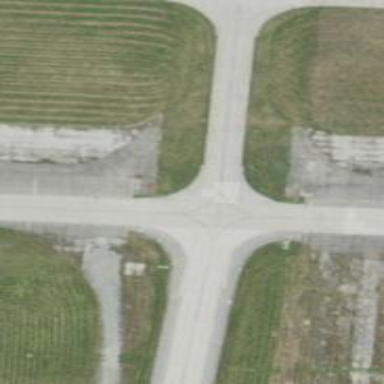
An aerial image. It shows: View of taxiway at the airport.